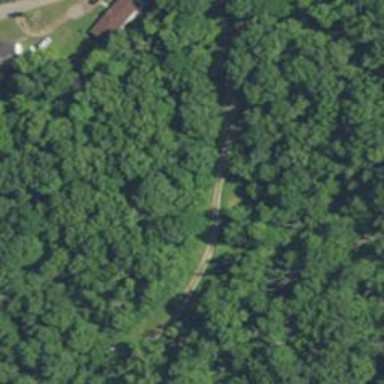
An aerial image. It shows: Driveway.